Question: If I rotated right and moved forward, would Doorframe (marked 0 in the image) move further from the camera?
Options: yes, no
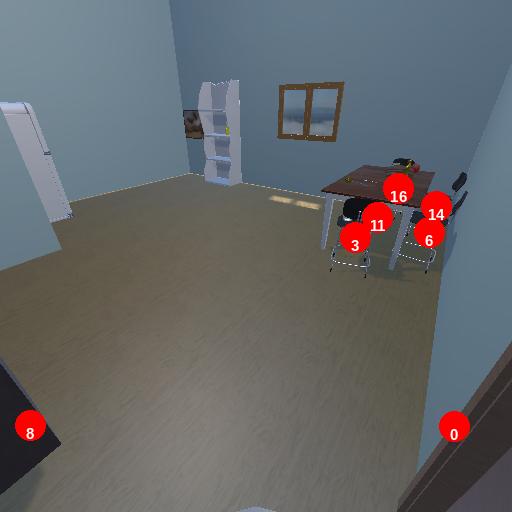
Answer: yes